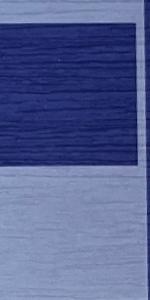
Label: Empty